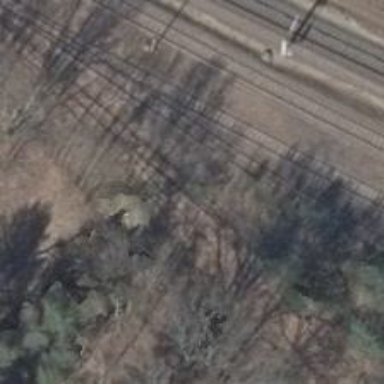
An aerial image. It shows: Disused railway spur.